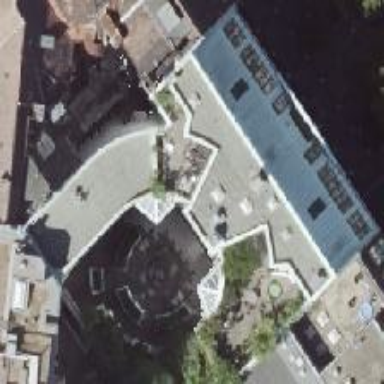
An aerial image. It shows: Round-shaped residential building.